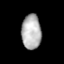
Tissue: lung
Cell type: Endothelial cells
Senescence score: 0.7185
Nuclear area (px): 665
Mean DAPI intensity: 178.824